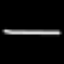
Label: line